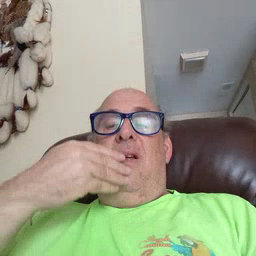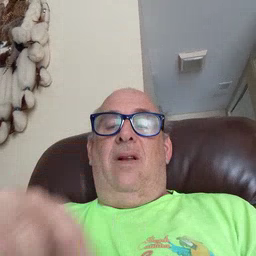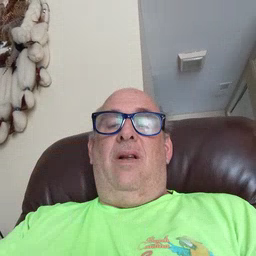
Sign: cereal